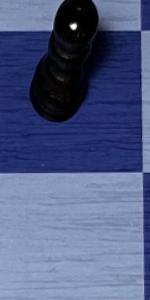
Label: Empty